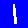
Digit: 1